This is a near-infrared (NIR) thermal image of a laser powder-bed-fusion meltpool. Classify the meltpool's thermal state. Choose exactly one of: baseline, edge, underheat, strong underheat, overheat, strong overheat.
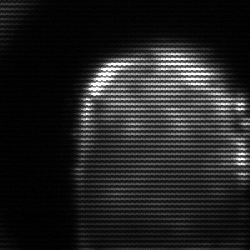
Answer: baseline